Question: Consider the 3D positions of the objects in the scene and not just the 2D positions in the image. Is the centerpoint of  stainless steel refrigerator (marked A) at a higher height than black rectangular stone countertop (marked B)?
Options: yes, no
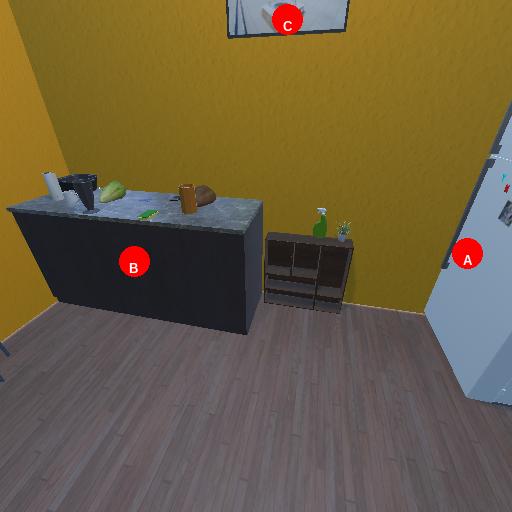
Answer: yes